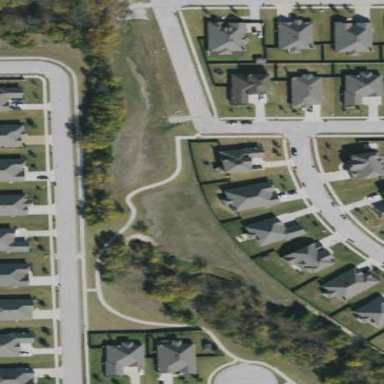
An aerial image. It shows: Grassy plot designated for zoning purposes.